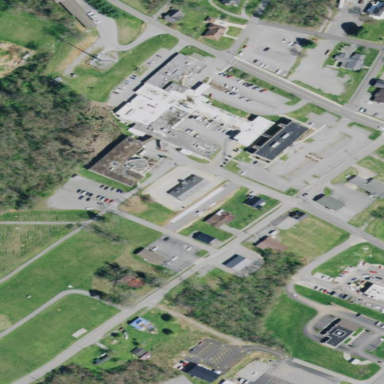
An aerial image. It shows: Hospital.